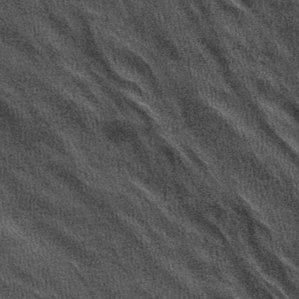
Label: frost